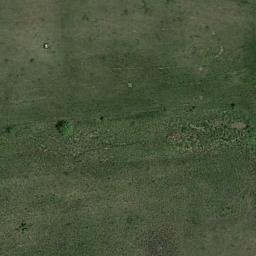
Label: meadow